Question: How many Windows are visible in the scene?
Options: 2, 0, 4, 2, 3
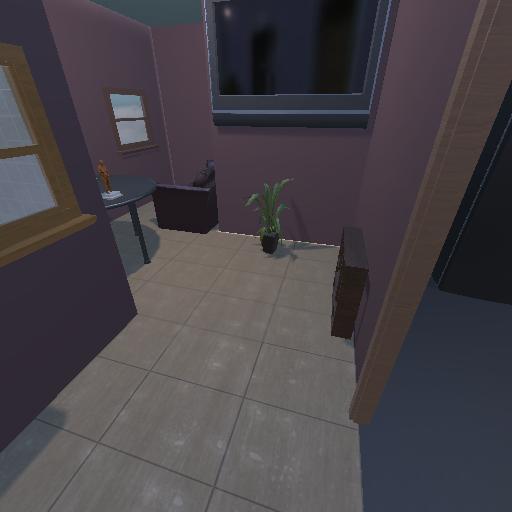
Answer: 2